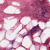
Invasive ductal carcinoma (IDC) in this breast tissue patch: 0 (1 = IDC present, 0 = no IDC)